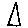
Label: triangle